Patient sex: F
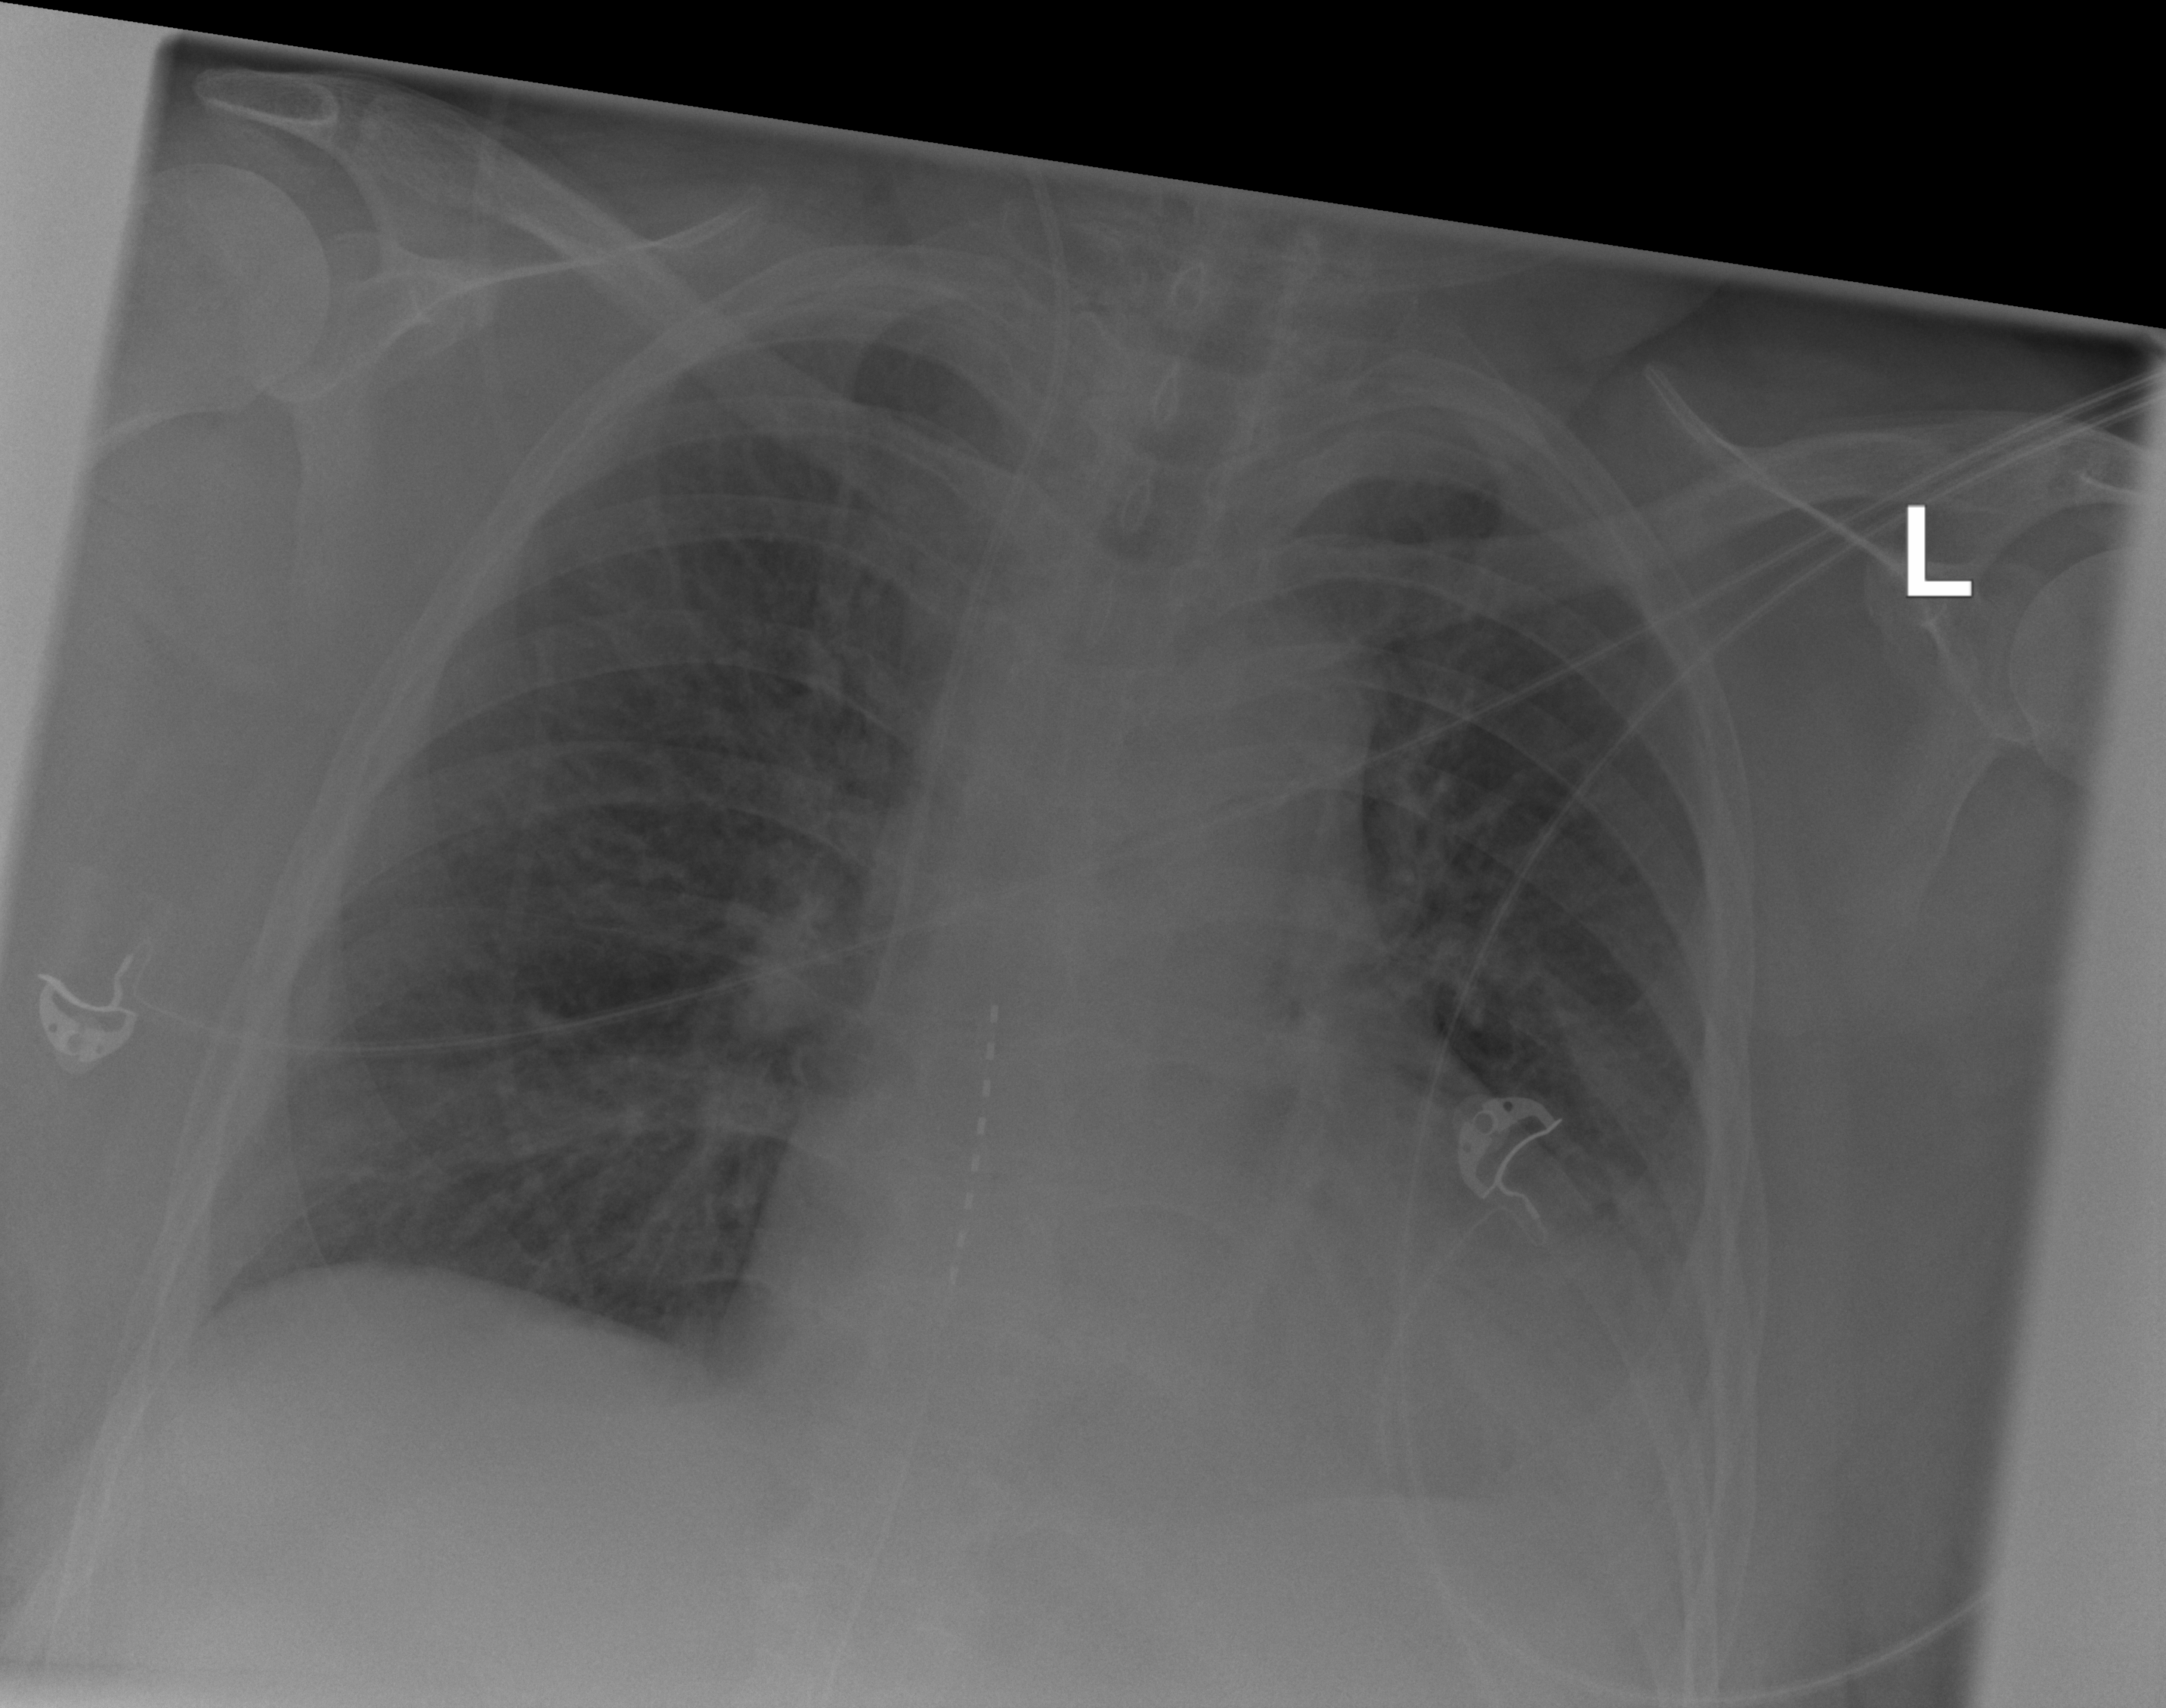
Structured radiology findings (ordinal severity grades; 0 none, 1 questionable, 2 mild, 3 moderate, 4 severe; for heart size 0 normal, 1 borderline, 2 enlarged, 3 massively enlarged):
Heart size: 2
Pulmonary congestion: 2
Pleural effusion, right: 0
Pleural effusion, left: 2
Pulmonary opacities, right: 0
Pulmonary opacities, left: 0
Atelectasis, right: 0
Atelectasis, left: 2